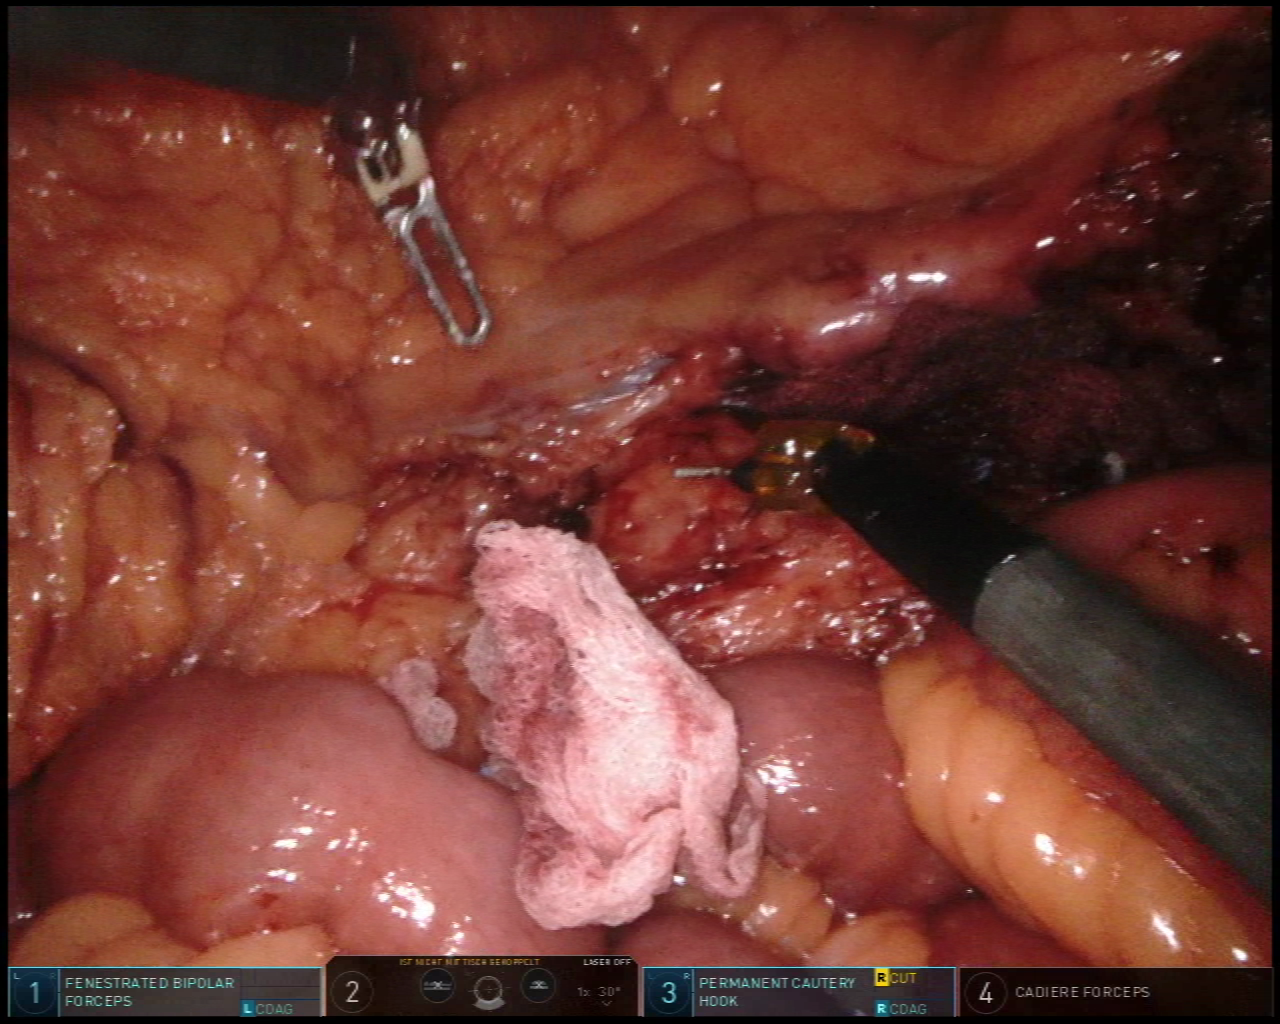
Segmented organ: small_intestine
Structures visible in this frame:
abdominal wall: no
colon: no
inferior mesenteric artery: no
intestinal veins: yes
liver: no
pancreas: no
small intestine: yes
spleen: no
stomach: no
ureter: no
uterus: no
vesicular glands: no